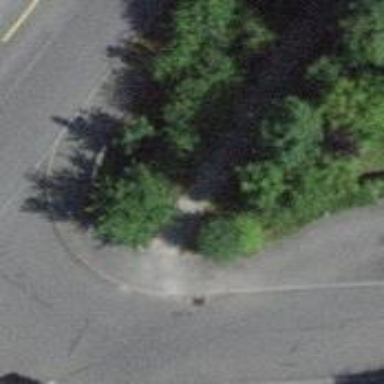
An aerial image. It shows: Road with steps.